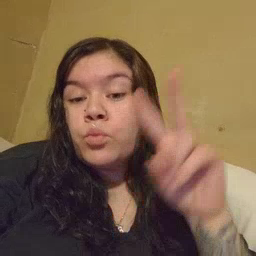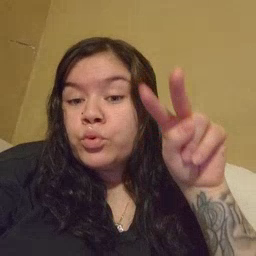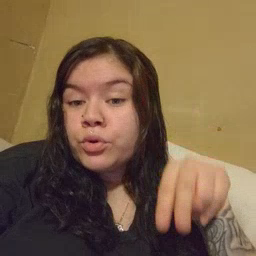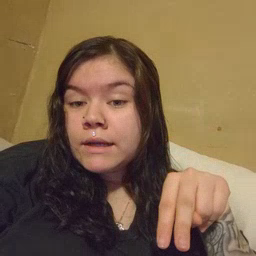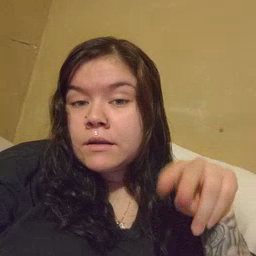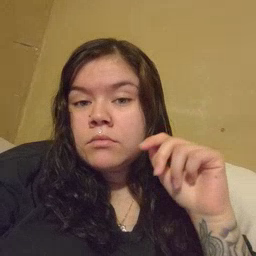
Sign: read